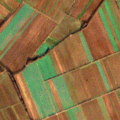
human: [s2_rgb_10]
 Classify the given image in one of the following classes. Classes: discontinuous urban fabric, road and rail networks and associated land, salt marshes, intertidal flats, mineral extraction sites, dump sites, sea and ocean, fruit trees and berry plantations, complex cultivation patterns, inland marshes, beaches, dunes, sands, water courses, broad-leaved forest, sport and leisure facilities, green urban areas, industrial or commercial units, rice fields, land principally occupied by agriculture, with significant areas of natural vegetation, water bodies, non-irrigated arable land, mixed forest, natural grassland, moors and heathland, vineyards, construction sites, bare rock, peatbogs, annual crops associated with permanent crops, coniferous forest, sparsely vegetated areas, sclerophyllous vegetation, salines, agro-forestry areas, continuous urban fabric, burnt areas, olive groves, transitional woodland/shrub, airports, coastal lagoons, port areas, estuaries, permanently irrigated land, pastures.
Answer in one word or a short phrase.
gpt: non-irrigated arable land